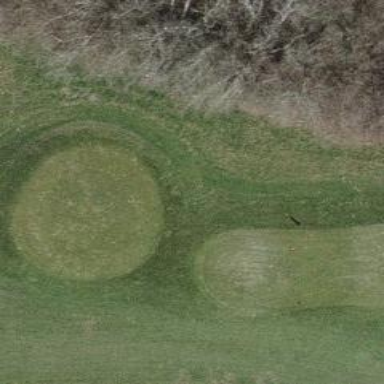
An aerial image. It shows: Golf tee.